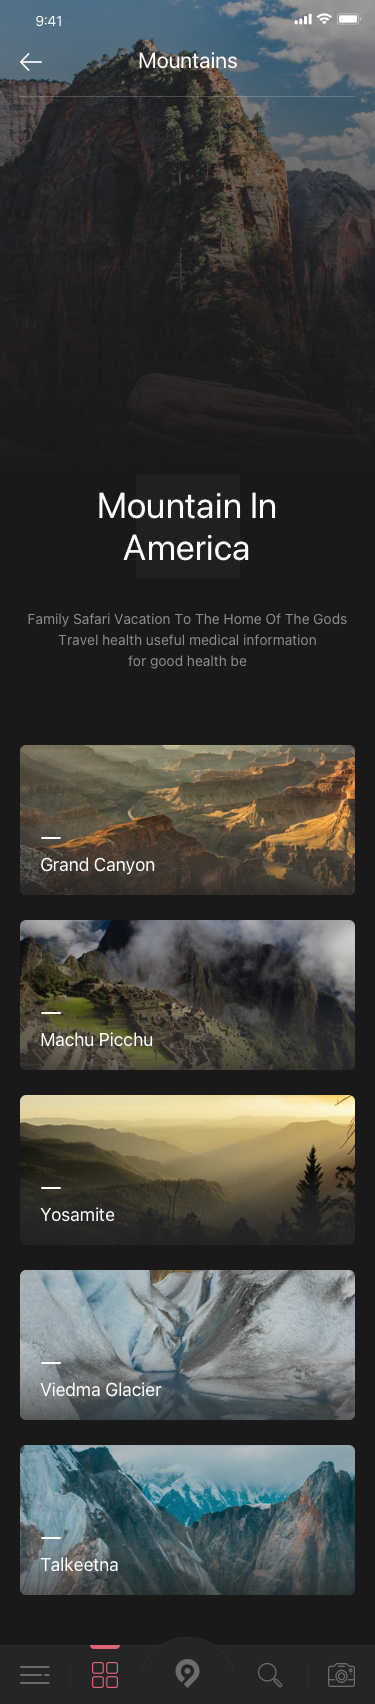
Text in this UI design:
Mountains
Mountain In America
Family Safari Vacation To The Home Of The Gods Travel health useful medical information for good health be
Grand Canyon
Machu Picchu
Yosamite
Viedma Glacier
Talkeetna